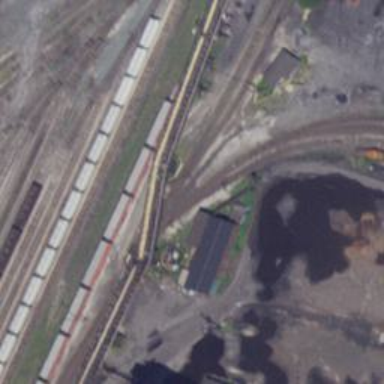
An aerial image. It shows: Rail spur service.